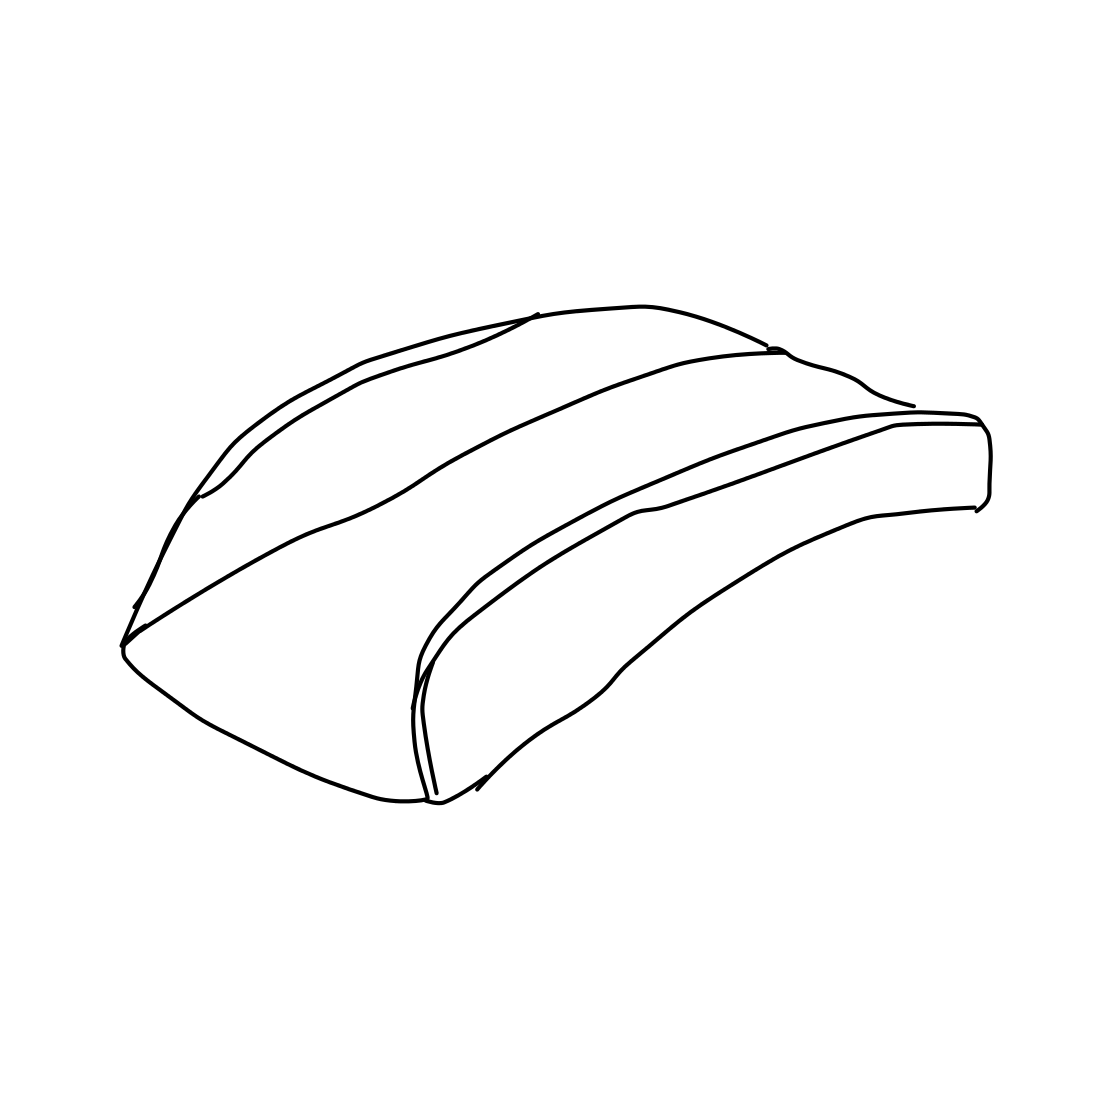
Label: bridge